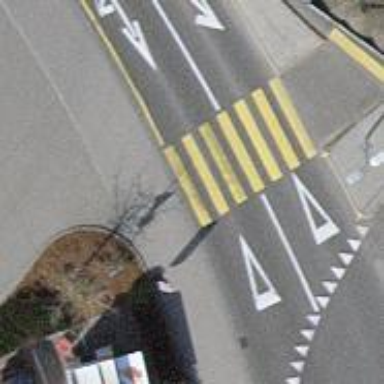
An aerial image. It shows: Marked zebra crossing with distinct zebra markings.